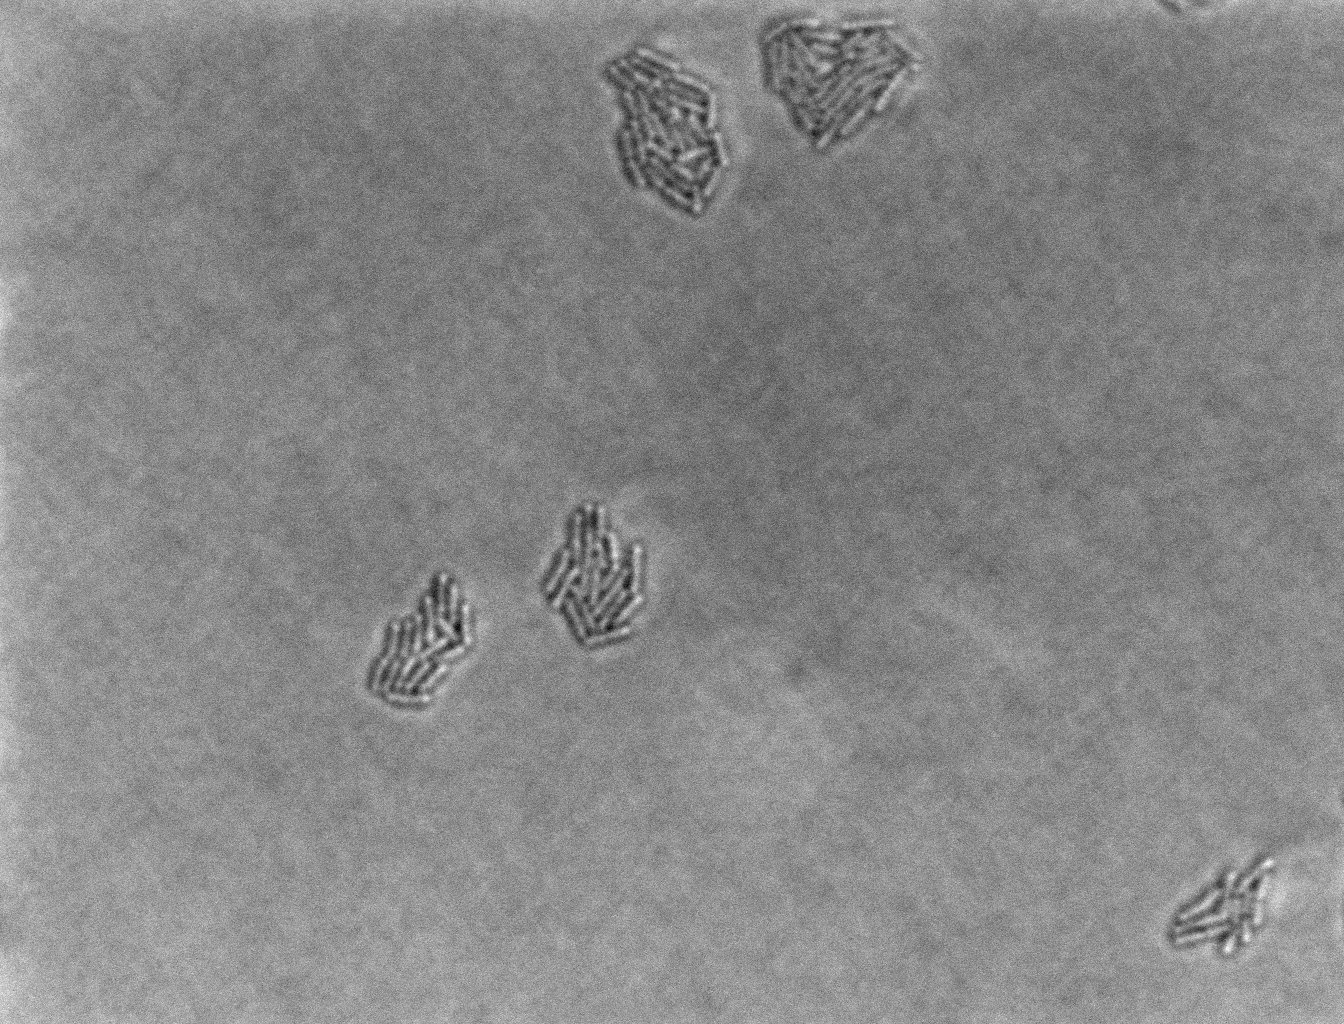
Brightfield microscopy, 60x objective, 3 h incubation